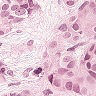
Metastatic tissue present: yes